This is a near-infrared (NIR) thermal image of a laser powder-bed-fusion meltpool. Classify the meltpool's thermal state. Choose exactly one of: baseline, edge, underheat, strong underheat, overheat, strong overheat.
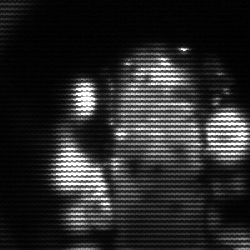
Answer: strong underheat